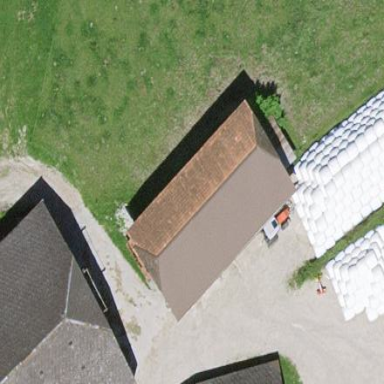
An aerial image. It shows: Barn.